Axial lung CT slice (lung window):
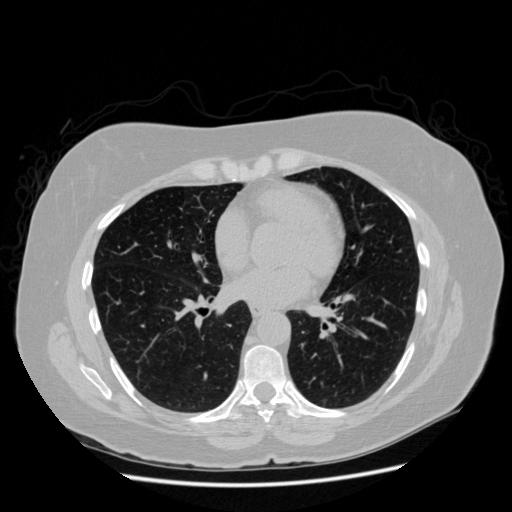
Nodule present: no